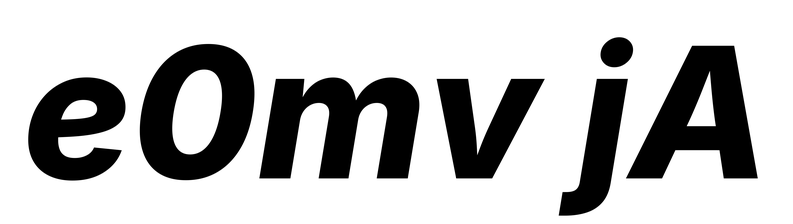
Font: Inter-Italic_ExtraBold_Italic